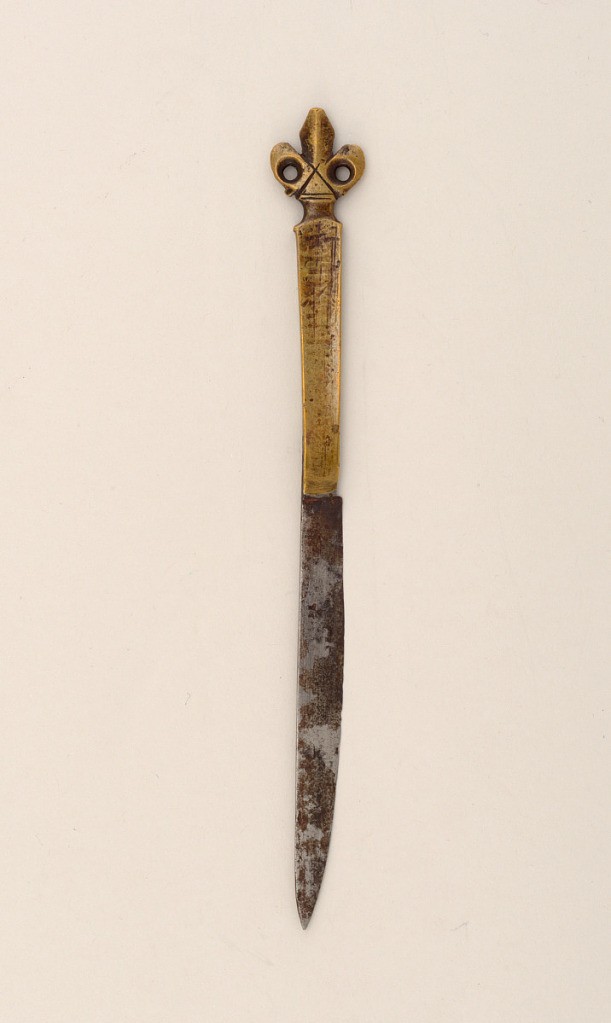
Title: knife
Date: early 16th century
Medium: steel, brass
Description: Small knife, pointed narrow blade of steel. Brass handle rectangular and flat, terminating in pierced fleur-de-lis. Handle originally lettered, inlaid (?) with gothic letters (now illegible).